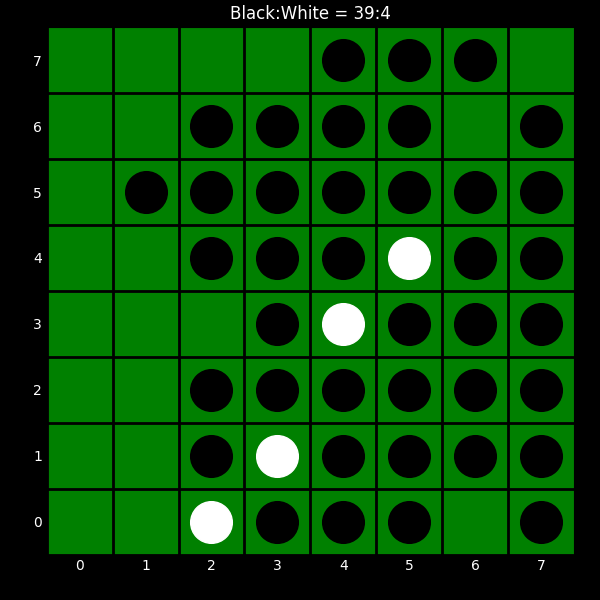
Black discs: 39
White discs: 4